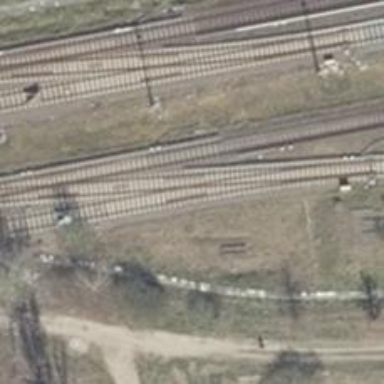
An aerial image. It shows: Electrified rail siding.